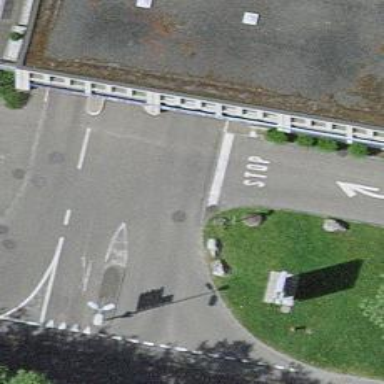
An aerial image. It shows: Parking entrance.